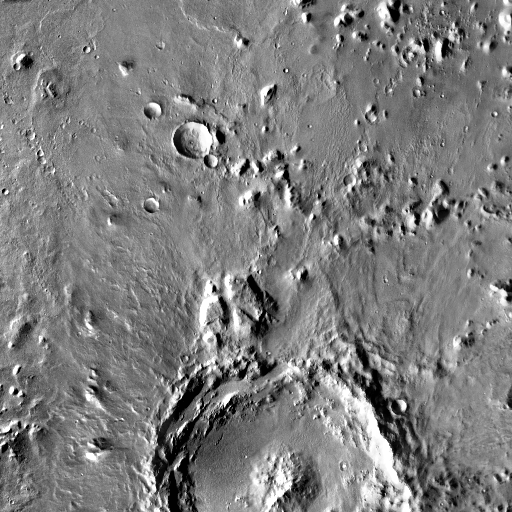
Crater classes present: Background, Other, Layered, Secondary